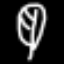
Label: leaf